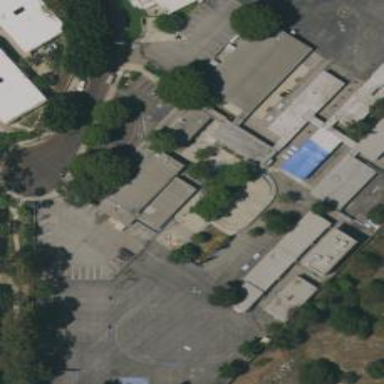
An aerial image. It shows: School.